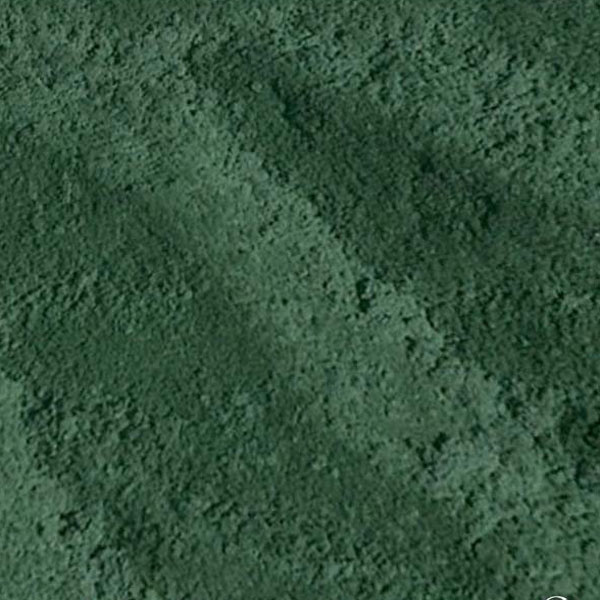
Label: Forest